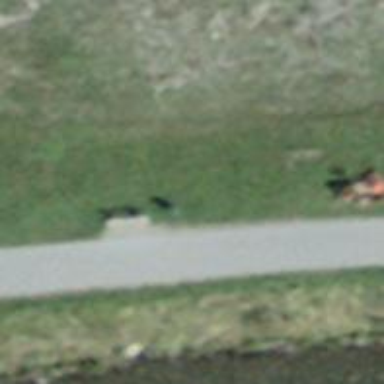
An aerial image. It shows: Burlywood bench for relaxation.